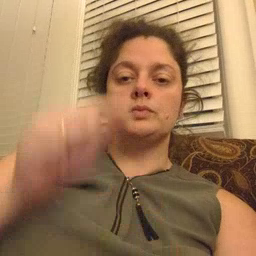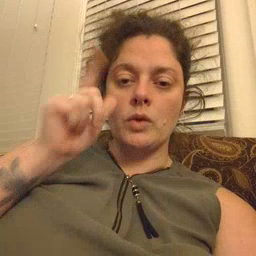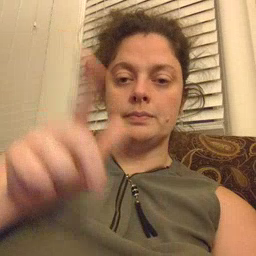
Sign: awake